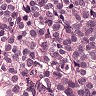
Metastatic tissue present: yes